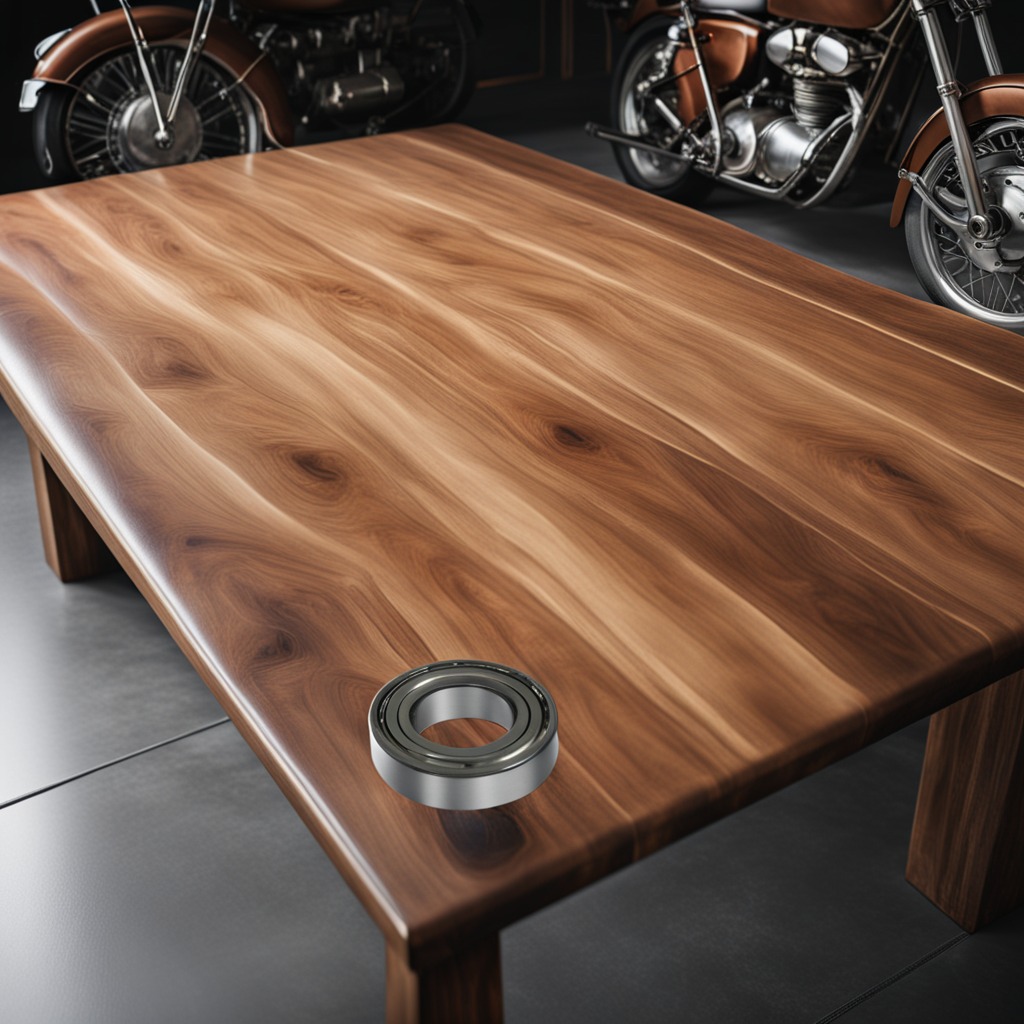
A metal ball bearing is lying on the oil-spilled wooden table in a vintage motorcycle garage.